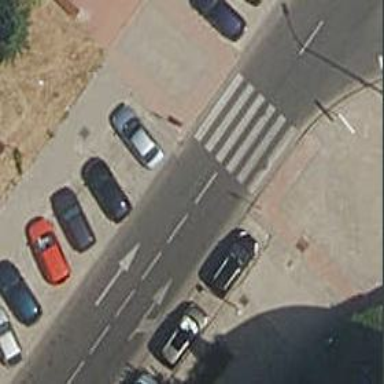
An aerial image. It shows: Crossing on footway made of paving stones. The crossing is zebra crossing.